Question: I am currently creating a 2D space game in Java, in which you control a ship in, well, space.
The game does not use any external libraries.
The ship is supposed to move towards the cursor. However, when moving the cursor, the old force does not magically disappear; the ship changes its course, over time, to eventually move in the desired direction.
However, I have run into an issue regarding the movement of the ship.
Basically, what I want to achieve is crudely illustrated by this image:

The image shows how the ship is supposed to move during one game tick.
To explain further:
- The Ship's max speed is illustrated by the circle. - The Target Angle is where the cursor currently is. - The Current Angle is the direction that the ship is currently traveling.- The Current Angle should move closer and closer to the Target Angle until it reaches the point where these two angles are the same.- The ship should change direction toward the target angle taking the shortest route possible; it can turn both left and right, not just left or right.
Now I've explained what I want to achieve, now I will instead describe what I so far have achieved and how it works.
Basically, the "ship" is an image sitting in the center of the screen. When you "move" the ship, the ship stays put; what moves is the rest of the play area.
The current "position" of the ship relative to the coordinate system that represents the play area are the integers xPos and yPos.
Now for some sample code that shows how the system works:
'''
int xPos;
int yPos;
public void updateMovement() {
xPos += xSpeed;
yPos += ySpeed;
}
public void moveForward() {
double yTempSpeed = ySpeed;
double xTempSpeed = xSpeed;
yTempSpeed += 0.01 * Math.sin(Math.toRadians(targetAngle));
xTempSpeed += 0.01 * Math.cos(Math.toRadians(targetAngle));
double resultVector = Math.sqrt(xTempSpeed * xTempSpeed + yTempSpeed * yTempSpeed);
if (resultVector < 2) {
ySpeed += 0.01 * Math.sin(Math.toRadians(targetAngle));
xSpeed += 0.01 * Math.cos(Math.toRadians(targetAngle));
}
'''
This code successfully sets the Ship's max speed to the desired value, however, this does not work (the ships' course does not change) in the event where the resulting "vector" is larger than 2, i.e. when the speed is already at it's maximum and the targetAngle is too close to the angle which the ship is currently traveling (+- Pi / 2).
How would I go about changing the current angle based on this implementation?
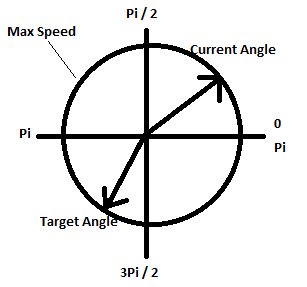
Answer: '''
public void moveForward() {
ySpeed += 0.01 * Math.sin(Math.toRadians(targetAngle));
xSpeed += 0.01 * Math.cos(Math.toRadians(targetAngle));
double currentSpeed = Math.sqrt(xTempSpeed * xTempSpeed + yTempSpeed * yTempSpeed);
if (currentSpeed > maxSpeed) {
//the resulting speed is allways <= maxspeed (normed to that)
ySpeed *= maxSpeed/currentSpeed;
xSpeed *= maxSpeed/currentSpeed;
}
'''
hope this is what you needed... although it is quite unrealistic, that a spacecraft has a maximum Speed, but in terms of "playability" i would do the same.